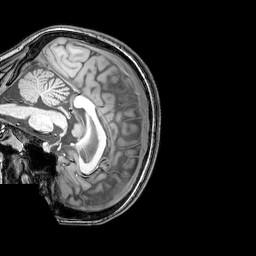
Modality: T1w
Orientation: sagittal
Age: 22
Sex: female
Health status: healthy
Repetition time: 0.081 s
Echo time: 0.037 s